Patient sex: F
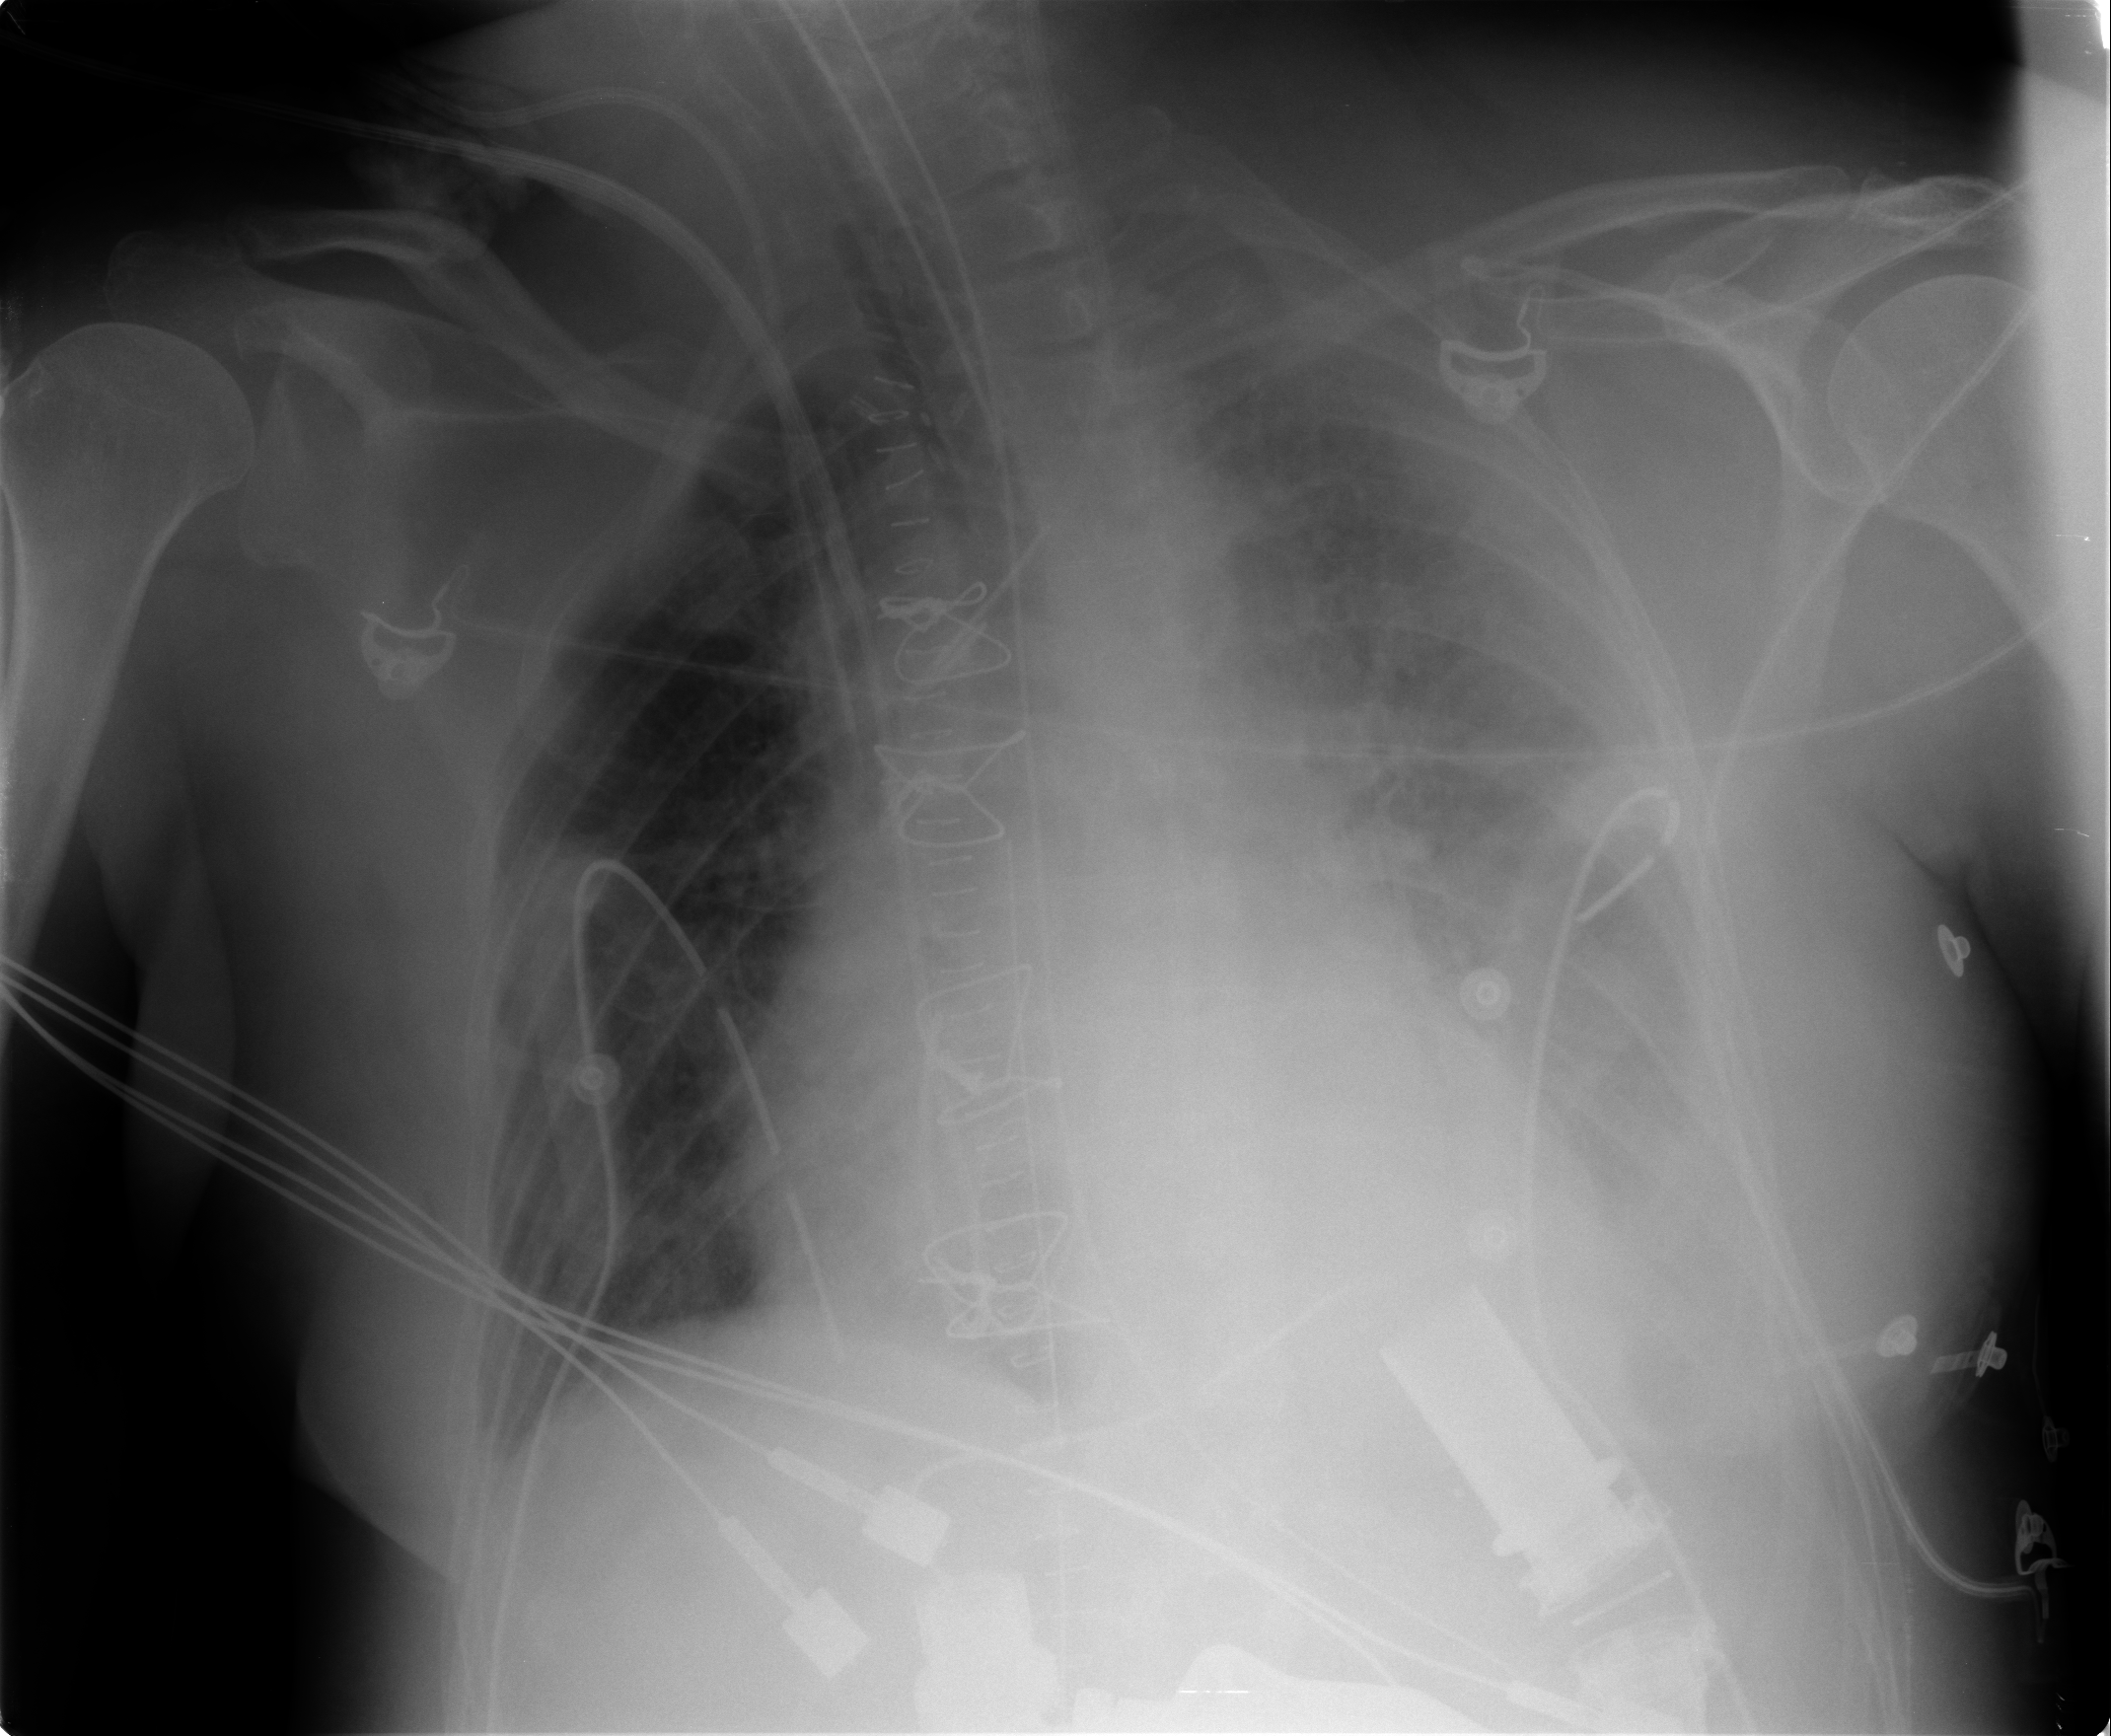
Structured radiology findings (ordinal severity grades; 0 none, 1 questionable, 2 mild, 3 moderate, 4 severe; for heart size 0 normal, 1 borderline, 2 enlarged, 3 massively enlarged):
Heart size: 2
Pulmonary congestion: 3
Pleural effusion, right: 1
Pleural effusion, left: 3
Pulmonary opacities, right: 0
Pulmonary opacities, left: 0
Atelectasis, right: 2
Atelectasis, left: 3